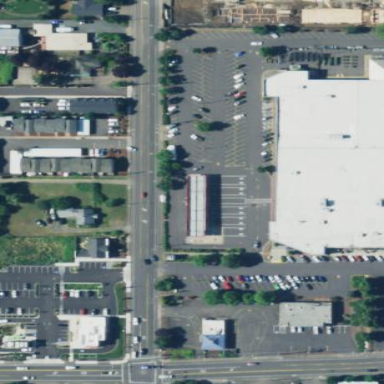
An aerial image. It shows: Surface parking lot with asphalt. It is park and ride facility.